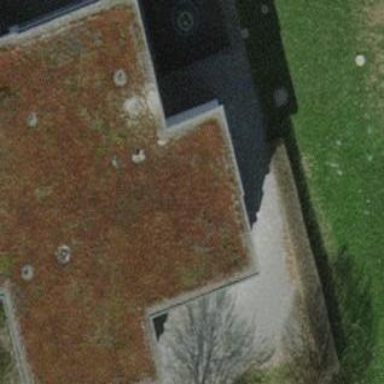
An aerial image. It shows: School building.